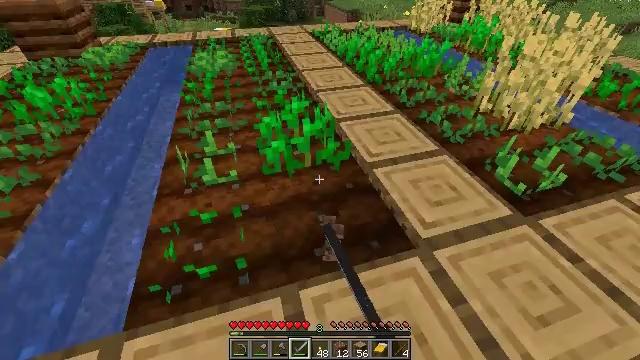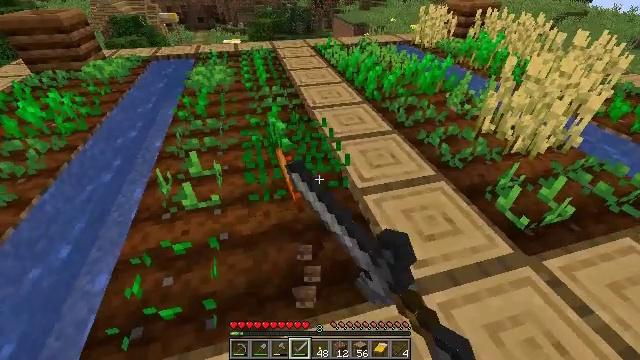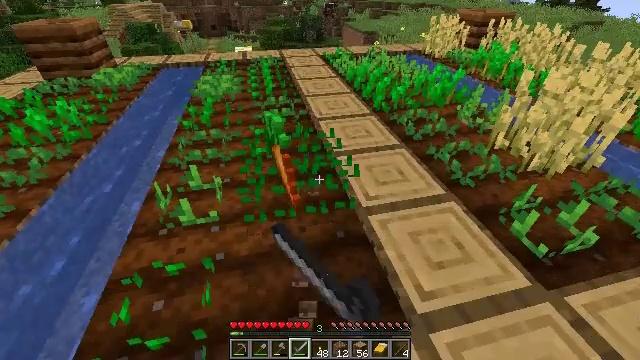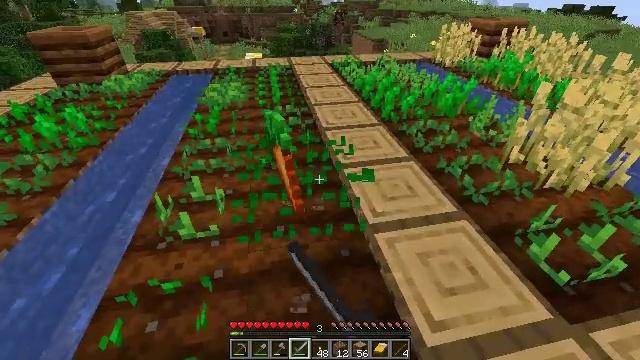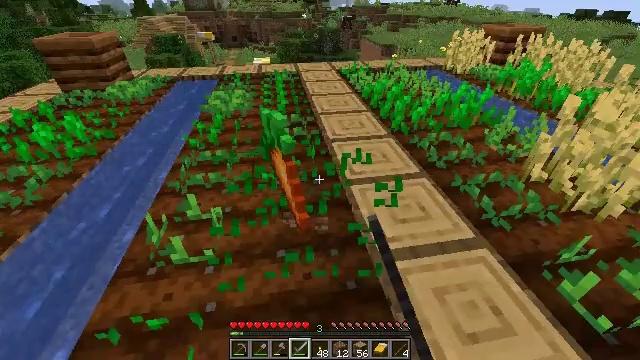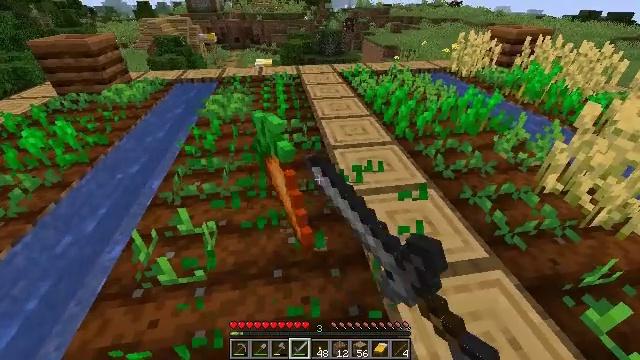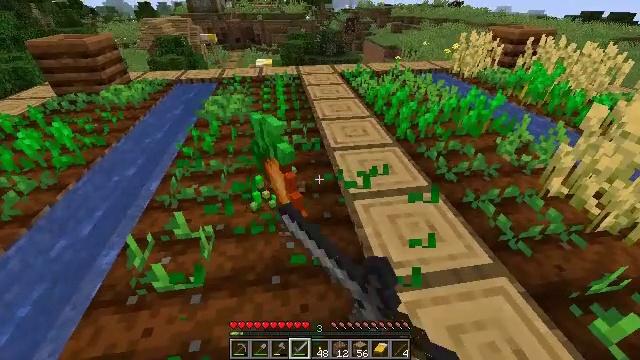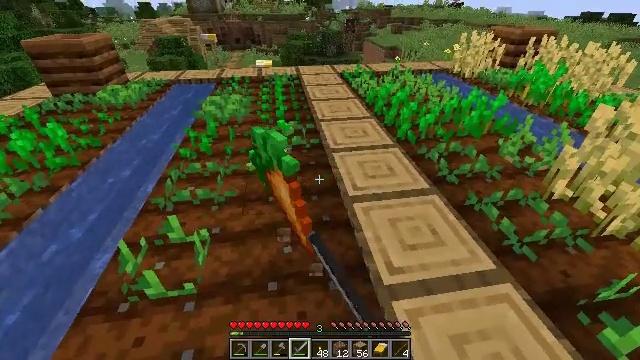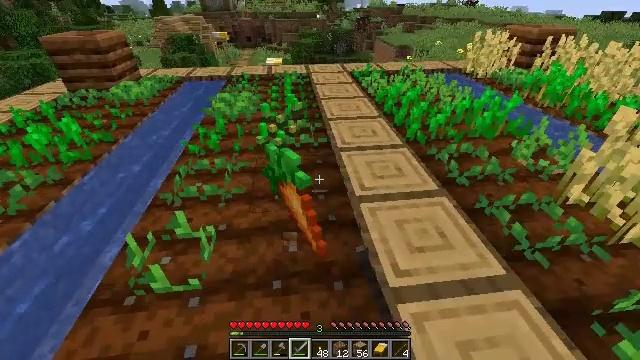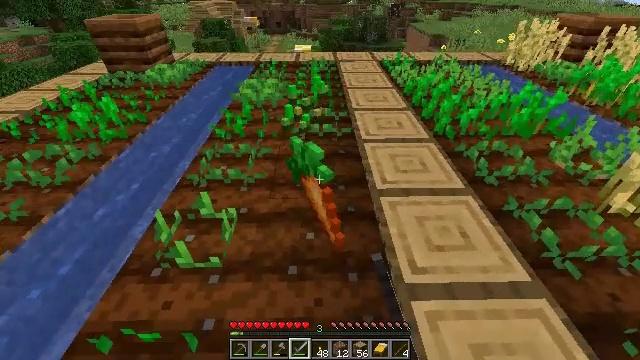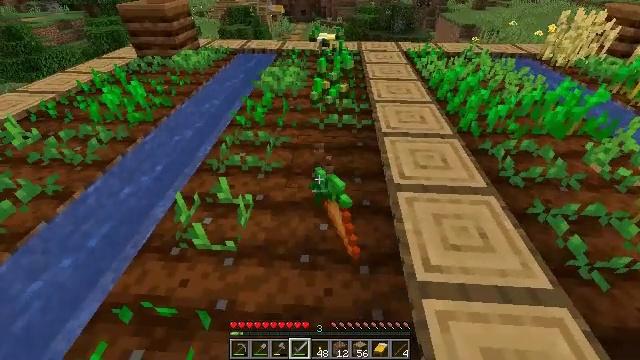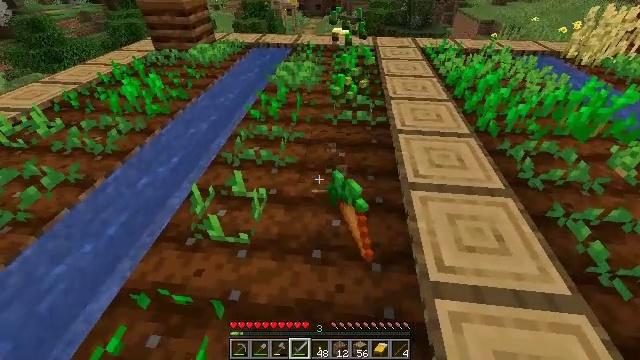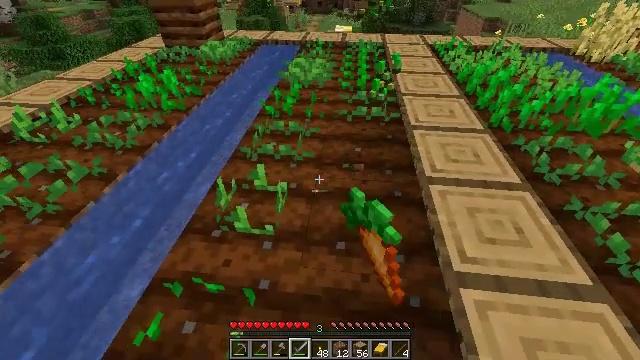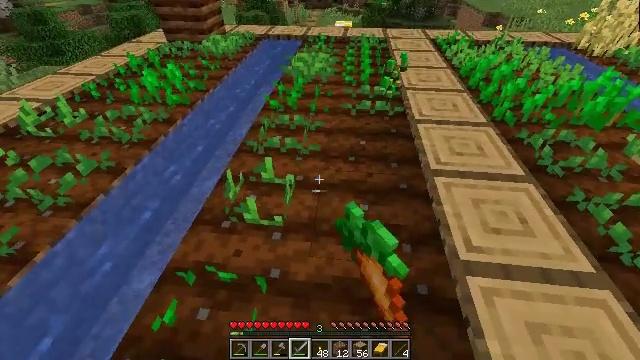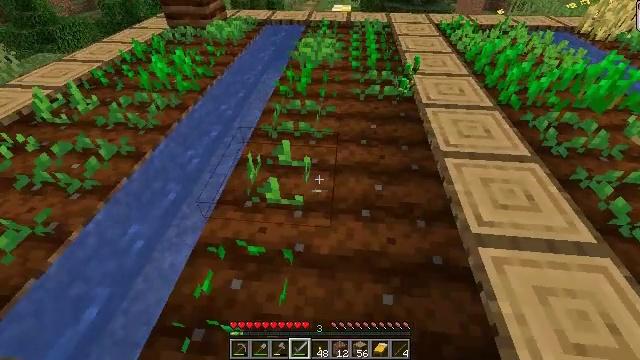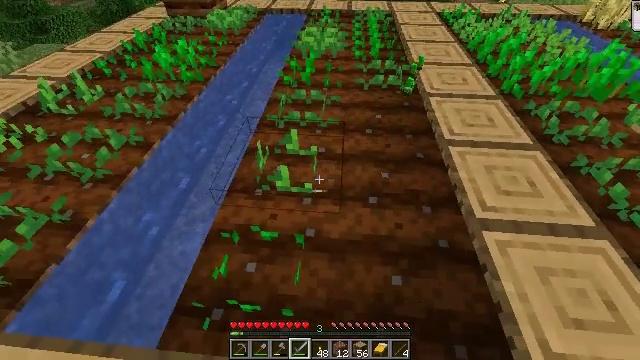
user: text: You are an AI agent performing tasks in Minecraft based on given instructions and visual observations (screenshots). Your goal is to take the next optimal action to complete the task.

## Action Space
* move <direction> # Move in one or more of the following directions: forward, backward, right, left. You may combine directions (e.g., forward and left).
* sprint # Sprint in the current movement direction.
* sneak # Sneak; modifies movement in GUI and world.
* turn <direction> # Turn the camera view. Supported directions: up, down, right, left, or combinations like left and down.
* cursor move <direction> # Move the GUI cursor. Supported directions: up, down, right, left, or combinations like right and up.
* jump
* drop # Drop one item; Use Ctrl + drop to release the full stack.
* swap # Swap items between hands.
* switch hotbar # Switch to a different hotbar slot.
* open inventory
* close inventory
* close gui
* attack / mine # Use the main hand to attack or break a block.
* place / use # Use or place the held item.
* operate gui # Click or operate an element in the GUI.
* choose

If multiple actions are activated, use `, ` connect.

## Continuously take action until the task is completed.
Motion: motion action
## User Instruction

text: Harvest wheat from the field.
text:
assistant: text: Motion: move forward, turn left and up, attack / mine
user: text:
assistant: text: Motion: move forward, turn left and up, attack / mine
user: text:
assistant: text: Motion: move forward, turn left and up, attack / mine
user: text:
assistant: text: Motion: move forward, turn left, attack / mine
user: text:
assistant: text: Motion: attack / mine
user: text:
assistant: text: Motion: attack / mine
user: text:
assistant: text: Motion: attack / mine
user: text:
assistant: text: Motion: turn left
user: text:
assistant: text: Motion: turn left and down
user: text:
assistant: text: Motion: turn left and down
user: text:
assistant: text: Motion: move left, turn left
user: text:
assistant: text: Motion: move back and move left
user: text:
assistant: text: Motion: move back and move left
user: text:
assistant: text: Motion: move back and move left, turn down
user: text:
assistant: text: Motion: move back and move left, turn down
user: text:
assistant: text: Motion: move back
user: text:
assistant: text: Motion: no_op
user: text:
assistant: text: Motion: attack / mine
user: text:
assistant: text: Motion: attack / mine
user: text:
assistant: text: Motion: move forward, attack / mine
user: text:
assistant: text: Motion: move forward, attack / mine
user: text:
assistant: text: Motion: move forward, turn up, attack / mine
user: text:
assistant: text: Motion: attack / mine